Question: I am a relative beginner with R, so please forgive me if I make conceptual errors here.
I'm trying to plot a graph that measures the number of petitions that are certified or denied ("C" and "D") over time, from 1992 to 2019. The data set uses individual petitions that are dated YMD. The "C" and "D" are characters under the variable "Determ". The code I used is:
'''
ggplot(data = TAA, mapping = aes(x = DetermDate, y = frequency(Determ), color = Determ)) +
geom_line() +
scale_x_date(date_breaks = "2 years", date_labels = "%Y") +
theme_clean()
'''
The resulting graph is:
.
Obviously, it's not very helpful. It shows that certifications and denials exist from 1992 to 2019, but that's about it. Again, I'm interested in the quantity of each over time. Any help at all would be greatly appreciated!
EDIT: Below is a copied head(TAA) from R.
'''
head(TAA)
DetermDate Company Name City State Zip Workers Product Petitioner Determ EstNoWorkers
3 1992-03-06 Gleason Corp Rochester NY 14692 Production Ctting and grinding machines Workers D 65
4 1992-02-28 Northwest Alloys, Inc Addy WA 99101 Production Metal magnesium Workers C 200
5 1992-03-06 Pan American World Jamaica NY 11430 Production Airline carrier Workers D 1100
6 1992-02-10 Potomac Sportswear Martinsburg WV 25401 Production Childrens garments Union C 91
7 1992-02-18 Sage Drilling Co., Inc Wichita KS 67202 Production Oil, gas drilling Workers C 14
8 1992-02-18 Sage Drilling Co., Inc Oklahoma City OK 73127 Production Oil, gas exploration and drilling Workers C 15
'''
The data frame is mostly filler for the purposes of this question, with the focus being on "DetermDate" and "Determ". The row IDs on the side begin with "3" because I deleted NAs from a prior dirty data set. Thank you!
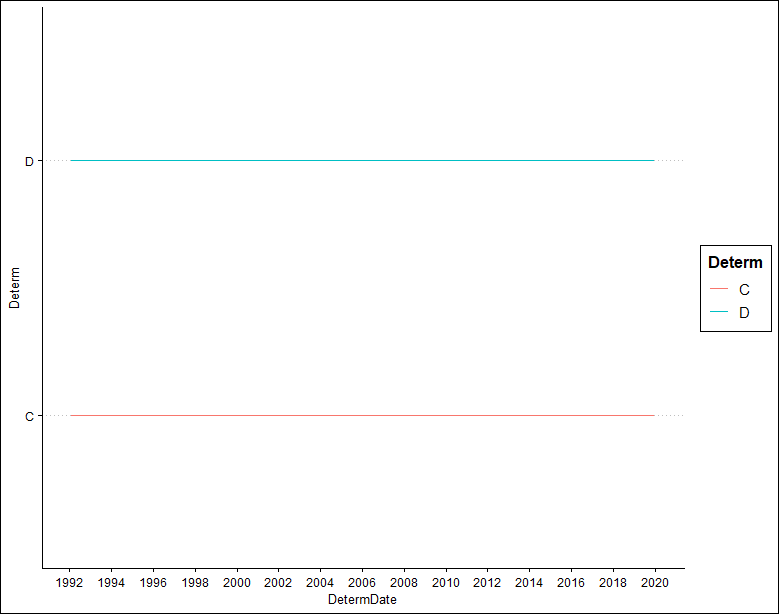
Answer: Your call of 'frequency()' inside ggplot just returns a a constant 1 (try 'frequency(TAA$Determ)'). Easiest way is to precalculate the frequency. Try this:
'''
library(ggplot2)
library(dplyr)
TAA <- read.table(
text = '
id DetermDate "Company Name" City State Zip Workers Product Petitioner Determ EstNoWorkers
3 1992-03-06 "Gleason Corp" Rochester NY 14692 Production "Ctting and grinding machines" Workers D 65
4 1992-02-28 "Northwest Alloys, Inc" Addy WA 99101 Production "Metal magnesium" Workers C 200
5 1992-03-06 "Pan American World" Jamaica NY 11430 Production "Airline carrier" Workers D 1100
6 1992-02-10 "Potomac Sportswear" Martinsburg WV 25401 Production "Childrens garments" Union C 91
7 1992-02-18 "Sage Drilling Co., Inc" Wichita KS 67202 Production "Oil, gas drilling" Workers C 14
8 1992-02-18 "Sage Drilling Co., Inc" "Oklahoma City" OK 73127 Production "Oil, gas exploration and drilling" Workers C 15
', header = TRUE)
# Prepare df for plotting and precalculate the count
TAA_plot <- TAA %>%
mutate(DetermDate = as.Date(DetermDate)) %>%
# Precalculate Frequency
count(DetermDate, Determ, name = "freq")
TAA_plot
#> # A tibble: 4 x 3
#> DetermDate Determ freq
#> <date> <fct> <int>
#> 1 1992-02-10 C 1
#> 2 1992-02-18 C 2
#> 3 1992-02-28 C 1
#> 4 1992-03-06 D 2
ggplot(data = TAA_plot, mapping = aes(x = DetermDate, y = freq, color = Determ, group = Determ)) +
geom_line() +
scale_x_date(date_breaks = "2 years", date_labels = "%Y")
'''

'''
# Package??
# + theme_clean()
'''
<URL>